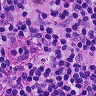
Metastatic tissue present: no